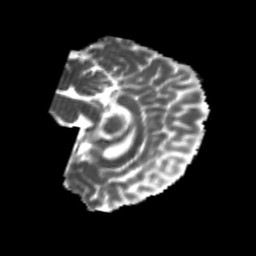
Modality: MD
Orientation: sagittal
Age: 21
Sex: female
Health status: healthy
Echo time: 0.074 s